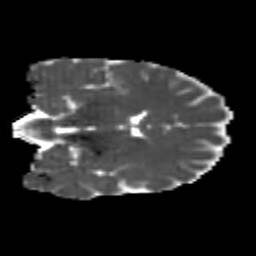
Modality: MD
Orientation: coronal
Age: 21
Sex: female
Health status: healthy
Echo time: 0.074 s